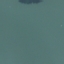
Land use / land cover class: SeaLake